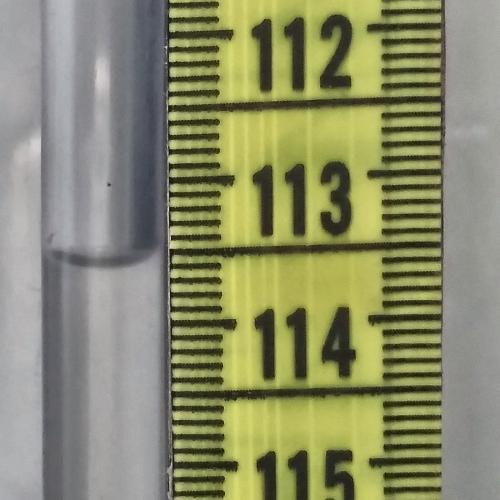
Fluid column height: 113.5 cm